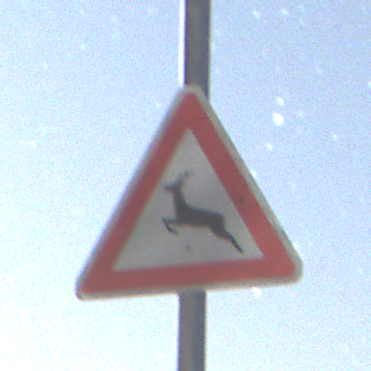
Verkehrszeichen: WildwechselRechts
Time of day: Night
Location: Outdoor (Nature)
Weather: Clear
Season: NotSpecified
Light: Natural